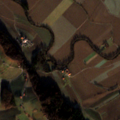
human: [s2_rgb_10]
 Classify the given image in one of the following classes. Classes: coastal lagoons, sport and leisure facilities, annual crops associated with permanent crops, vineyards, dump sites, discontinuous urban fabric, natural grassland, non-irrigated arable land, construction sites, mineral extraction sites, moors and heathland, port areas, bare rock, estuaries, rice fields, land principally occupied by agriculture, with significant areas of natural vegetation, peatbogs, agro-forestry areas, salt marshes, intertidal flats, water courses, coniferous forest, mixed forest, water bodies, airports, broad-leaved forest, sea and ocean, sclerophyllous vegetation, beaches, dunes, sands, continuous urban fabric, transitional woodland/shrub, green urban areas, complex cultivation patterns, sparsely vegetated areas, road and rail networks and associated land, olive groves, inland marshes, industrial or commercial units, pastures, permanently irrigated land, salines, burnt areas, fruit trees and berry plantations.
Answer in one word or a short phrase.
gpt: non-irrigated arable land, complex cultivation patterns, land principally occupied by agriculture, with significant areas of natural vegetation, broad-leaved forest, mixed forest